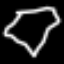
Label: diamond